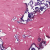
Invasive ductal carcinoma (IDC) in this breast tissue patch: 0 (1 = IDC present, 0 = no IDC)